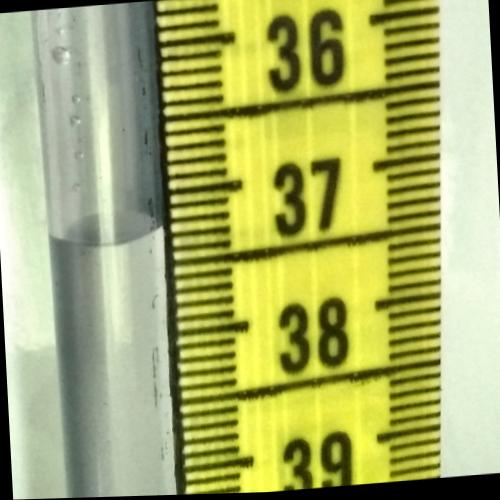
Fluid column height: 37.3 cm